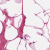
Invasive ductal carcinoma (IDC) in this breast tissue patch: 0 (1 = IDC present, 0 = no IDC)